Aerial crown-view tile of a tropical tree (Barro Colorado Island, Panama), acquired 20241112:
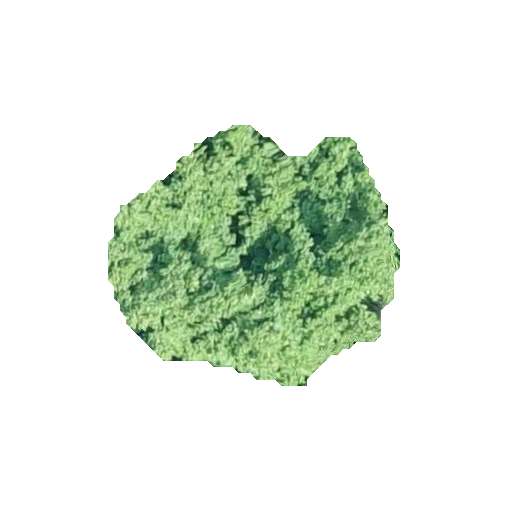
Species: Tachigali panamensis
GBIF accepted scientific name: Tachigali panamensis
Crown area: 85.585 m²